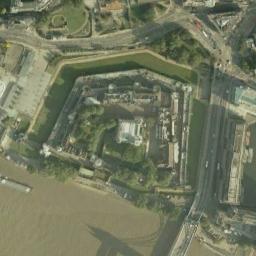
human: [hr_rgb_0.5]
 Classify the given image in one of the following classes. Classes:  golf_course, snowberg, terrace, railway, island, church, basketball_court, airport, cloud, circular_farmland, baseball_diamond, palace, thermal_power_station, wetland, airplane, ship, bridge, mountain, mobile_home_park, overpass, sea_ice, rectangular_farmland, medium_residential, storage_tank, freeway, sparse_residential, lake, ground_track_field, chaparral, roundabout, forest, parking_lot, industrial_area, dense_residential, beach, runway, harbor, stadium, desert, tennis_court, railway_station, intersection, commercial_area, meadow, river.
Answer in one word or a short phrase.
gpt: palace